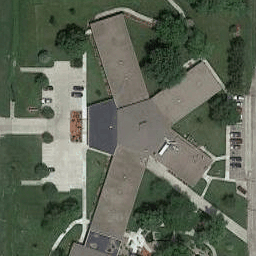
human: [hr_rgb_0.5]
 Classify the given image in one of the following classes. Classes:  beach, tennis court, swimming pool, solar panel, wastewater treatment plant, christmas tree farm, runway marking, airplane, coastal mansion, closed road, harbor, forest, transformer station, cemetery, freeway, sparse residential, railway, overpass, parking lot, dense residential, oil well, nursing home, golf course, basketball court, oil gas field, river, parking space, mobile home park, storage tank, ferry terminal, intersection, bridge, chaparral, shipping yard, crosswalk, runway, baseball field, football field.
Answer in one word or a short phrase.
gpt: nursing home